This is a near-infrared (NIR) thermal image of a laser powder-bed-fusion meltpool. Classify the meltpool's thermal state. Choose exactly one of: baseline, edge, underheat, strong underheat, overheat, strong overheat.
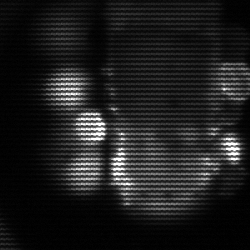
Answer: strong underheat